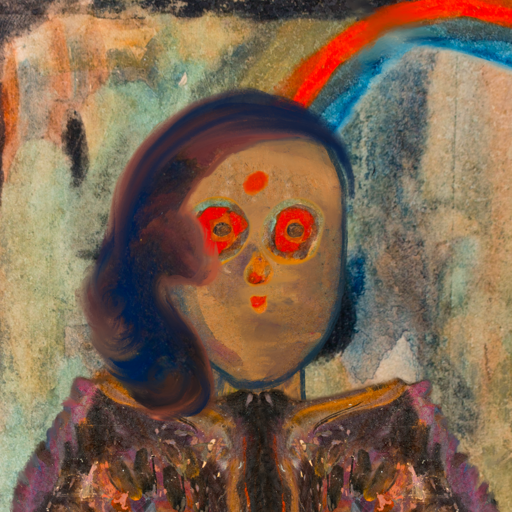
Background: Childish, Head And Neck Front: In_The_Sun, Face Front: Sisters, Bust: Gypsy_Queen, Hair Front: Mother_And_Son_Son, Head Accessory: Blank, Second Necklace: Blank, Necklace: Blank, Baby: Blank